Question: I want to have fluid layout for my view in a windows store app.
In a new page template you have a Grid which has a row set to fill the screen after the title at the top of the page.
So I have my content to enter into this grid row. My content is going to be a mixture of controls (images, text, vertical listview, maybe another gridview) but it isn't a single grouped collection that I can bind to a single gridview.
The point I'm trying to make is that I want my horizontal width to be more than that of the page, yet I want to size things fluidly which means relative to a single page height / width.
Ideally I don't want to have to specify hard coded widths for controls as I want this layout to work for as many different screen resolutions as possible. That being said, I imagine I will use Min / MaxWidth and heights to make sure items aren't too big or too small.
What approach should I take?
Hopefully the following image would better describe what I mean.

The first image shows a (grouped) gridview that automatically will expand horizontally as it requires. This would work well but the controls I want to add are not grouped / related to each other.
The second image is what I am trying to do, which is to have a number of unrelated controls in a window but have them scroll off the side of the page horizontally. I can do this if I give each control a fixed width but I want to try and make it more flexible than that if possible (using min / maxWidth but not fixed values for the widths themselves).
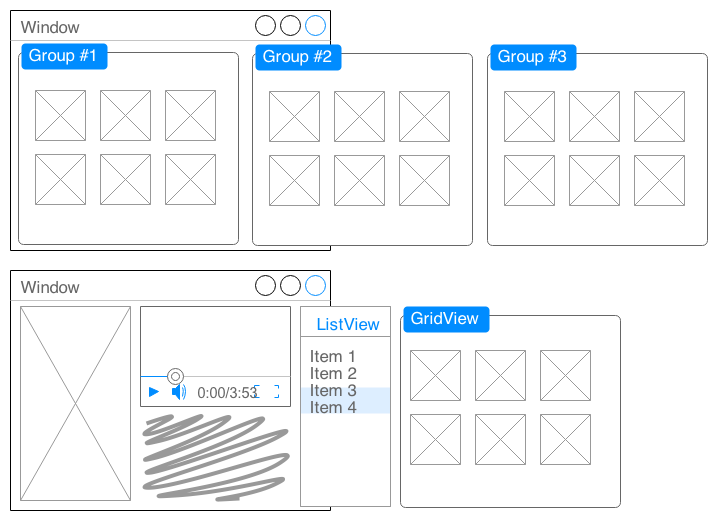
Answer: Use star values in grid. Like:
'''
<Grid>
<Grid.RowDefinitions>
<RowDefinition Height="3*"/>
<RowDefinition Height="2*"/>
<RowDefinition Height="1*"/>
</Grid.RowDefinitions>
...
'''
and use 'ViewBox' as the top container. ViewBox will scale all the content to fill the available size.